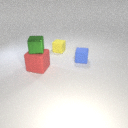
small blue rubber cube to the right of small yellow rubber cube